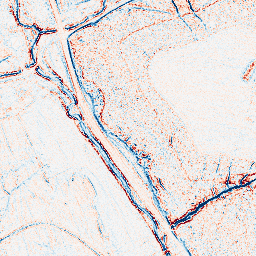
Category: edge_preserving
Decomposition family: bilateral
Decomposition parameters: d: 5
sigma_color: 50
sigma_space: 25
Upsampling method: edge_directed
Upsampling parameters: scale: 2
Upsampling scale: 2